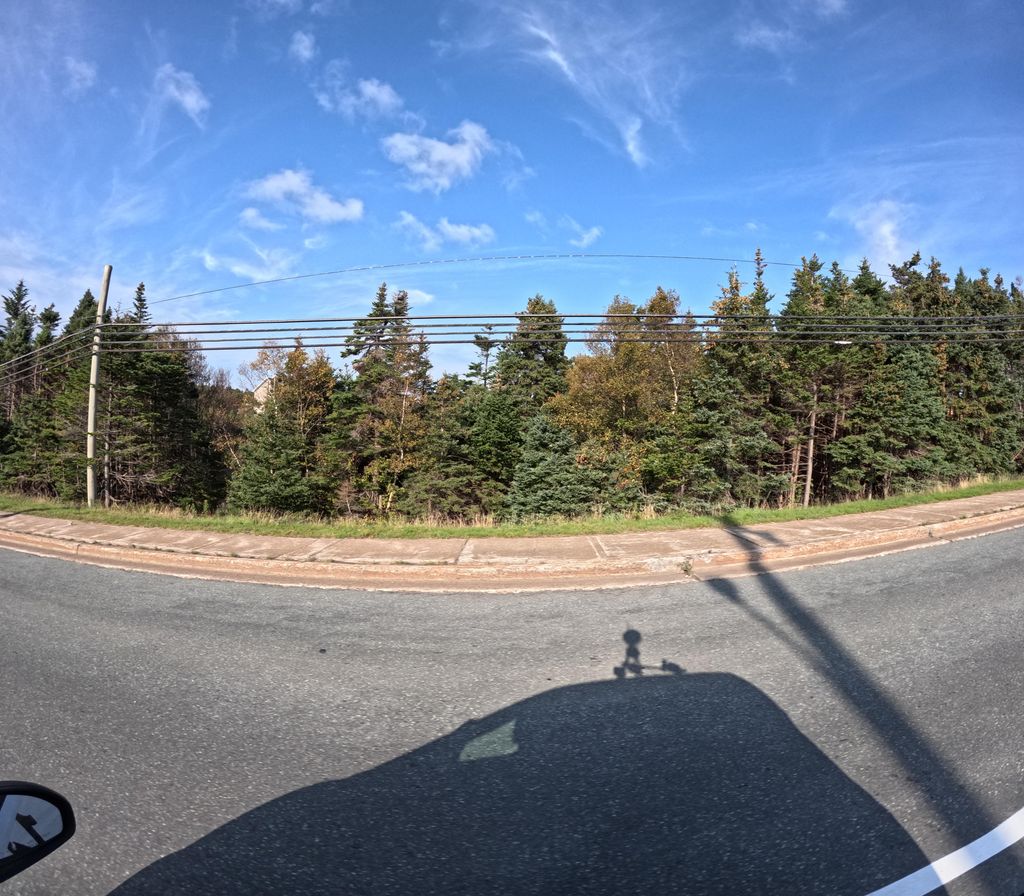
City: st_johns